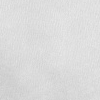
Atmospheric dust classification: dusty